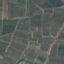
Land use / land cover class: PermanentCrop